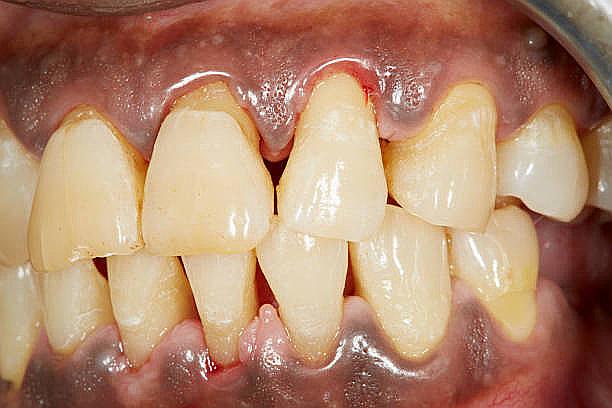
Condition: Calculus